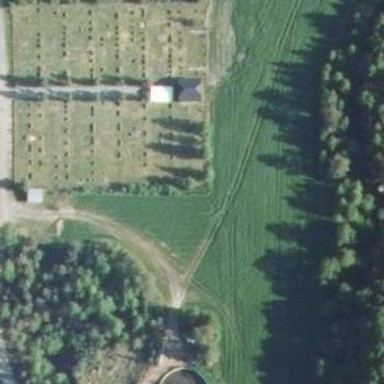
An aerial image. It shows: Cemetery.